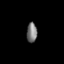
Tissue: lung
Cell type: Epithelial cells
Senescence score: 0.2318
Nuclear area (px): 204
Mean DAPI intensity: 118.598